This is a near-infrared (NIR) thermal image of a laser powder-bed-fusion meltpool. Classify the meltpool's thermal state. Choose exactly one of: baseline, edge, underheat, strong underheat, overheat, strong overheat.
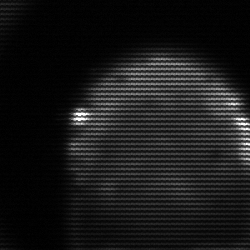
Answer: edge